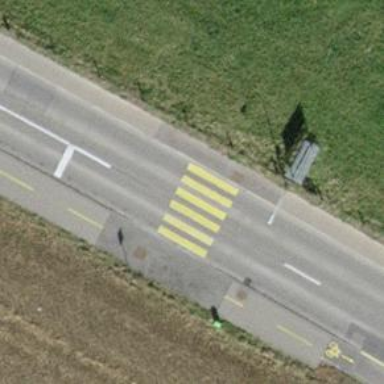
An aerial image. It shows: Tertiary road with asphalt surface. The road has separate cycle lane and sidewalk.